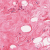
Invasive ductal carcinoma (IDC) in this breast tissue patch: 0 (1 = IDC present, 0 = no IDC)